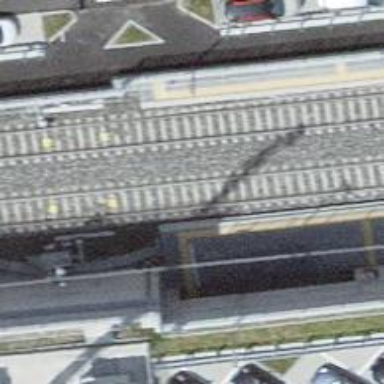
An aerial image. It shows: Single railway track with electrified contact line.